Question: I am using ggplot to plot some data. It works fine but I'd like to control the shape of the plotted area and to remove the grey background.
This is the code I'm using right now:
'''
ggplot(data.melted, aes(x = Year, y = value, colour = variable)) +
geom_line() +
scale_x_continuous("Year") +
scale_y_continuous("Fraction of papers") +
scale_colour_discrete("Topics")
'''
and this is the output it produces:
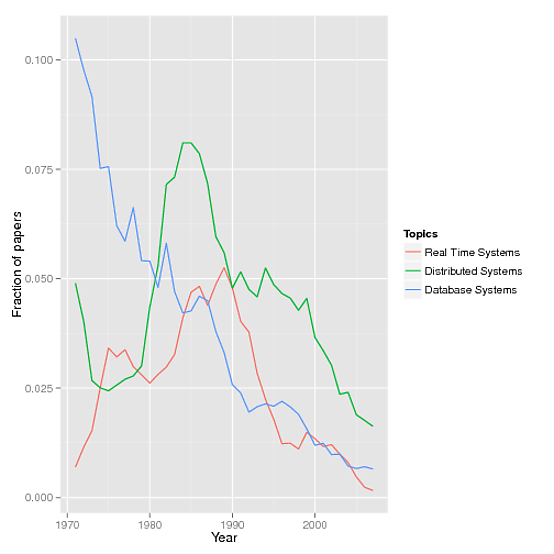
Answer: '''
ggplot(data.melted, aes(x = Year, y = value, colour = variable)) +
geom_line() +
scale_x_continuous("Year") +
scale_y_continuous("Fraction of papers") +
scale_colour_discrete("Topics") + theme(panel.background = element_blank())
'''
To specify dimensions when saving the plot. See '?ggsave' for additional options.
'''
ggsave(p1, file = "plot.png", width = 5, height = 5)
'''